Field crop: maize
Growth stage: 2
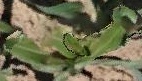
Species: maize